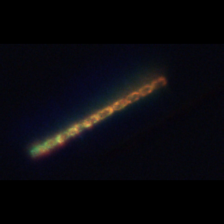
Taxon: Chaetoceros
Group: Diatoms